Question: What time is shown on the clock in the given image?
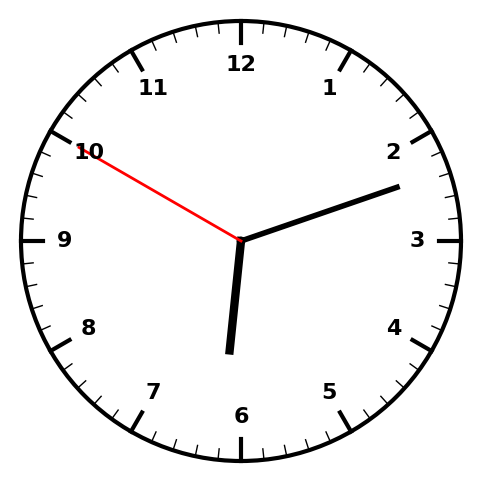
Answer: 06:11:50